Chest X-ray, PA view. Patient: 44 years old, sex M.
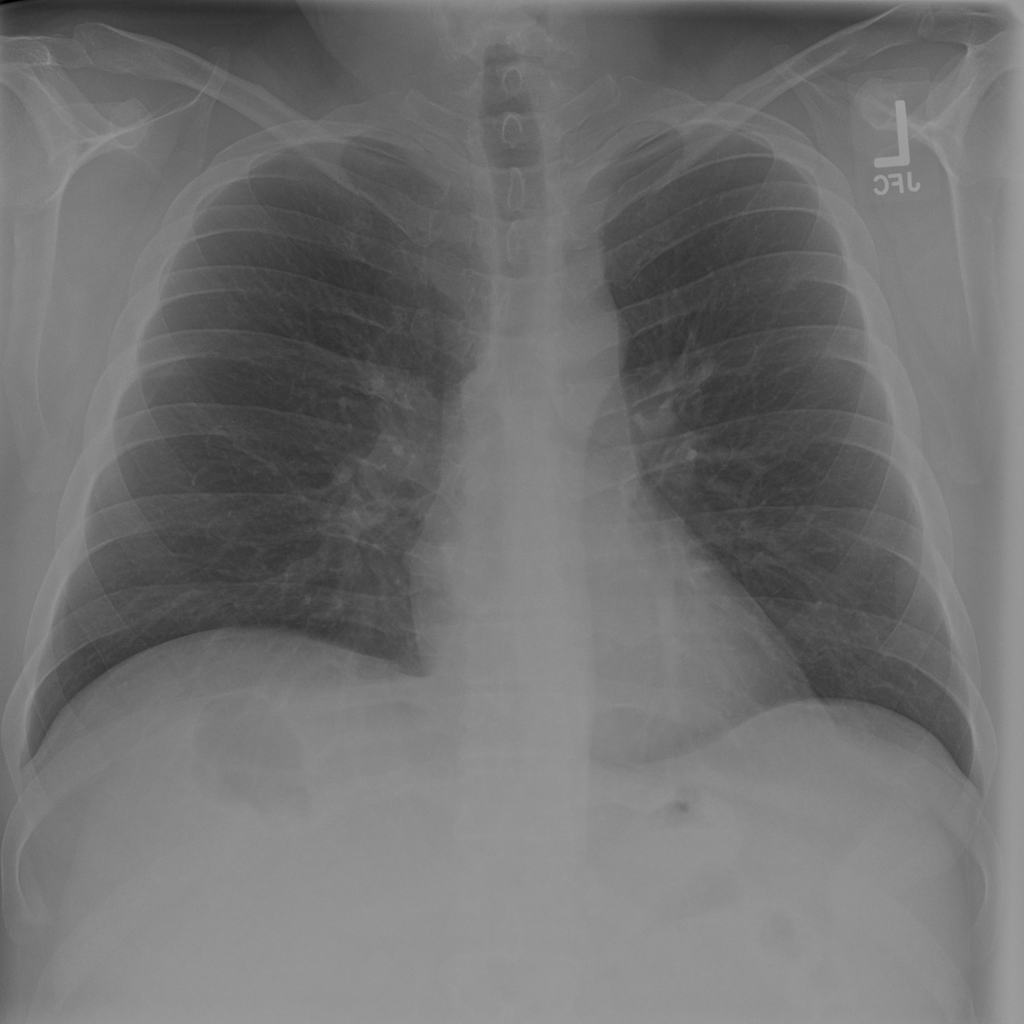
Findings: No Finding